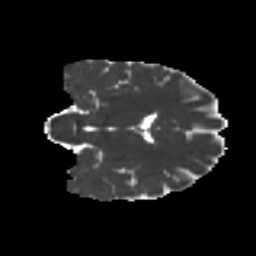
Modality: MD
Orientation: coronal
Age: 31
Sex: female
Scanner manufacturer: ge
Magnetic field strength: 3 T
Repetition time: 7.8 s
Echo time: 0.0606 s